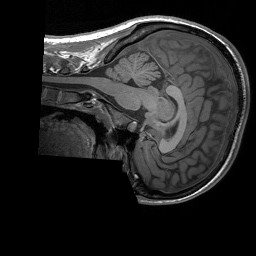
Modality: T1w
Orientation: sagittal
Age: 21
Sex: female
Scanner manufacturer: siemens
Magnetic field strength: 3 T
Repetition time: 1.9 s
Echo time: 0.00227 s